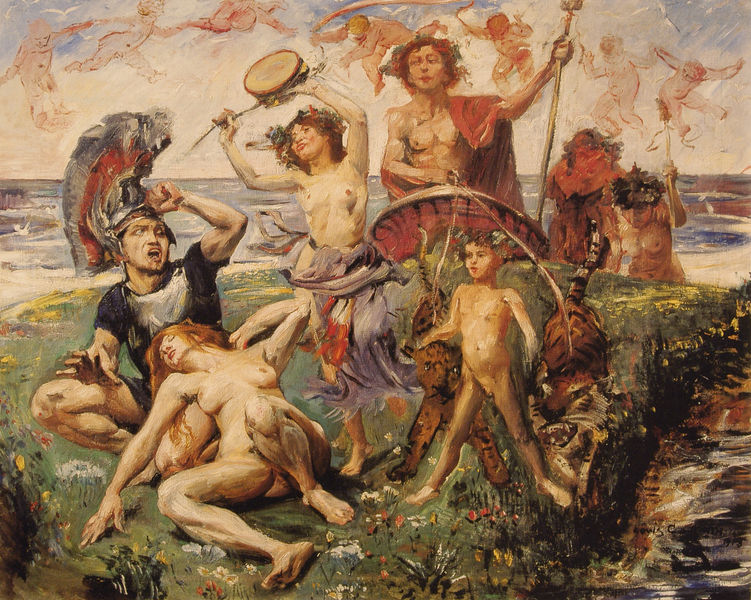
Titel: Ariadne auf Naxos
Künstler: Lovis Corinth
Standort: München
Institution: Kunstsalon Franke
Schlagwörter: akt, blau, feder, felsen, gemälde, gott, himmel, kampf, kämpfer, körper, mann, meer, nackt, umhang, wasser, wolken, cezanne, fluss, frauen, gelb, grün, menschen, ocker, see, ufer, blumen, brust, busen, frau, grau, haar, kleider, männer, schwarz, weiss, gras, rasen, rot, tier, tiere, wiese, wolke, beige, fest, haube, party, symbolismus, tanz, bart, arme, federn, mord, tod, trauer, öl, horizont, natur, spiegelung, rauch, sonne, wiesen, insel, gewand, mantel, stehend, familie, kind, musik, tanzen, tänzerin, boot, kinder, engel, engelchen, putte, putto, beine, federbusch, landschft, schwanz, brüste, gischt, schiff, strand, welle, wellen, liebe, schlafen, stab, studie, leine, laufen, farben, fels, zug, figuren, wagen, historienbild, musizieren, gestreift, muse, streifen, nackte, junge, liegend, bisen, frühling, nacktheit, schild, corinth, erschrecken, militär, waffen, soldat, haarkranz, helm, herrscher, kranz, mythologie, orgie, trommel, rüstung, rom, römer, triumph, fisch, tanzende, götter, zeus, bacchus, satyr, nymphe, krieger, blumenkranz, nackte frau, venus, impressionimus, hochzeit, muschel, parade, gottheit, reigen, amor, putten, kopfschmuck, mars, putti, schrei, mystik, bacchanal, dionysos, leopard, siegeskranz, monster, got, tambourin, tamburin, räkeln, tieger, tiger, plüschtier, panther, raubkatzen, nippel, neptun, poseidon, ariadne, rausch, sexualität, hem, tamborin, dyonisus, gefolge des bacchus, gott7, römischer, puitti, engelchen+